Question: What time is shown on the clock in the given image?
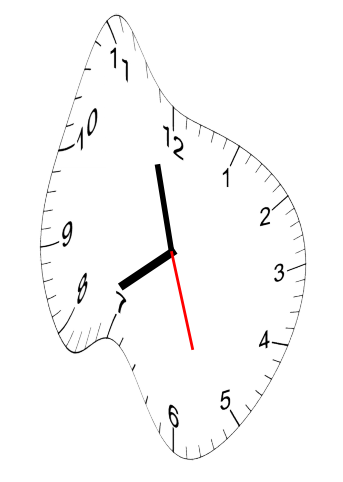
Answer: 07:57:27